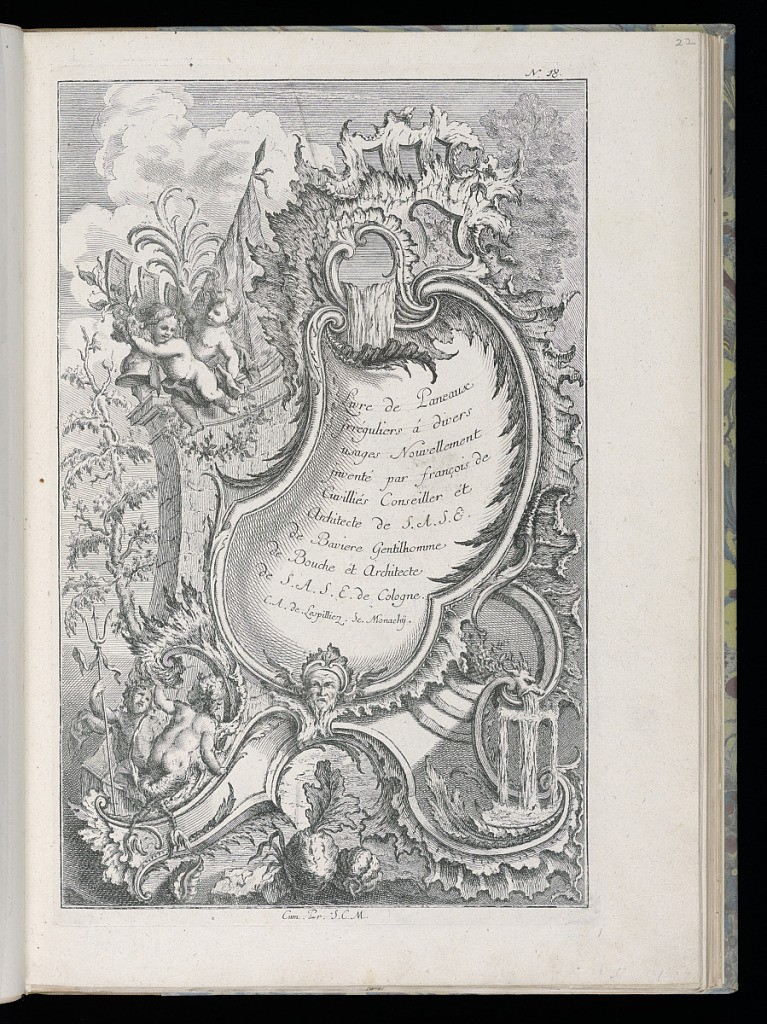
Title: Title Page
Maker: François de Cuvilliés the Elder, Belgian, 1695 - 1768
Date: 1738
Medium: Engraving on paper
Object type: Bound print
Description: Title plate for a series of designs for irregular rocaille panels. Large rocaille cartouche at center with inscription, a mask at the base. At upper left, two putti figures near banners and a helmet. At lower left, two herm figures, one of which holds a triton. Water pours from the top of the cartouche and from the mouth of a dragon at lower right. In the background, trees and clouds.